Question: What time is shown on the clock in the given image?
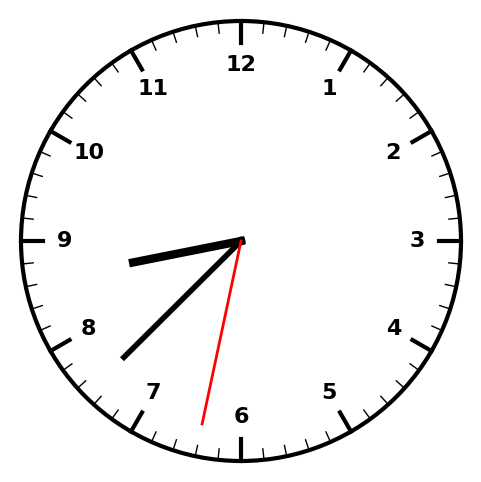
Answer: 08:37:32